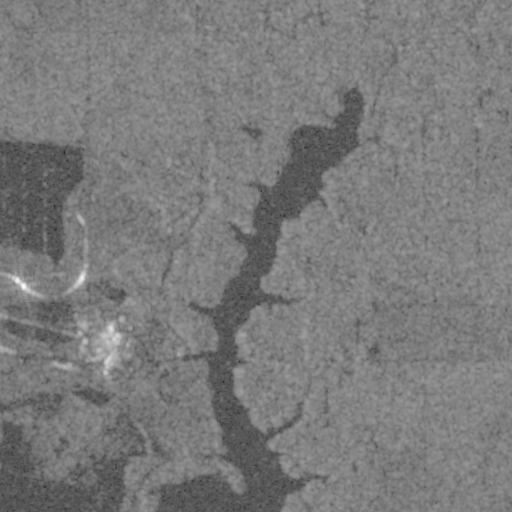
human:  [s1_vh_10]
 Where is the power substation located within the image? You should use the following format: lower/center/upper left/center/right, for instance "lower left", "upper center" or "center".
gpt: The power substation is located in the center left of the image.
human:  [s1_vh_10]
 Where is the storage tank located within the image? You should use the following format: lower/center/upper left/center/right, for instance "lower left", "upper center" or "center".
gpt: The storage tank is located in the center left of the image.
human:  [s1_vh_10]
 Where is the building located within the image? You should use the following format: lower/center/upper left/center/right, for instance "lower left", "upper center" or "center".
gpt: The building is located in the lower left of the image.
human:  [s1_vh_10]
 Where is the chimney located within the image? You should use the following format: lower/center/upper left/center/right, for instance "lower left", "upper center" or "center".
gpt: The chimney is located in the lower left of the image.
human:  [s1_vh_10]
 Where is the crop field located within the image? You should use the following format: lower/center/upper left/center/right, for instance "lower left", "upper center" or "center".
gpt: There is no crop field in the image.

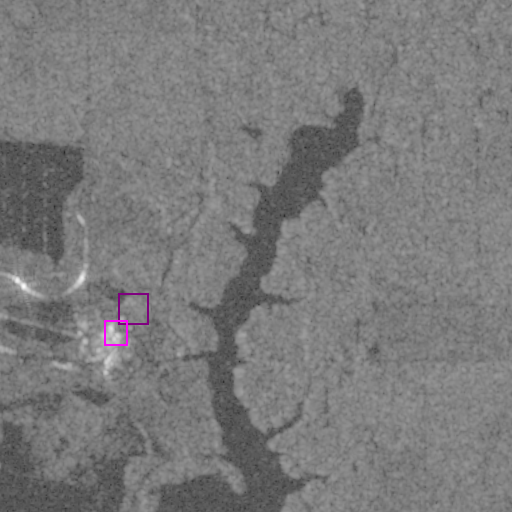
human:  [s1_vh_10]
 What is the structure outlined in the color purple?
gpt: The structure outlined in purple is a power substation.
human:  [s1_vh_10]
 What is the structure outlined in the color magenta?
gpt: The structure outlined in magenta is a building.
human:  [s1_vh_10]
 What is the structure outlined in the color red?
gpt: There is no red outline.